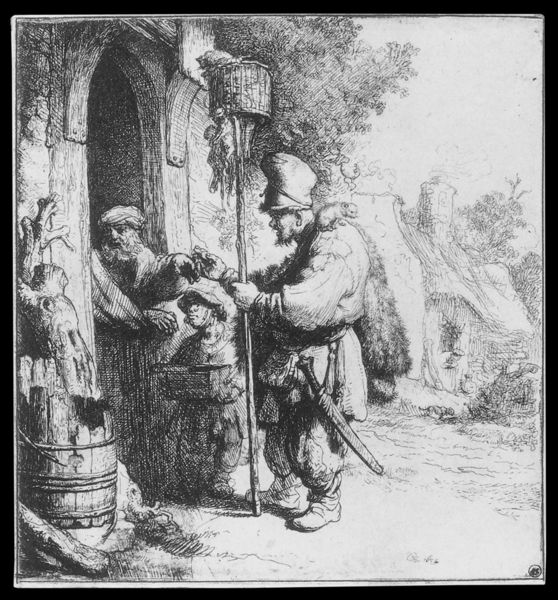
Titel: Der Rattengiftverkäufer
Künstler: Harmensz van Rijn Rembrandt
Institution: Köln, Wallraf-Richartz-Museum
Schlagwörter: baum, weiß, bäume, grau, holz, hut, schwarz, tür, zeichnung, tier, tiere, weg, rembrandt, häuser, hütte, kind, korb, junge, tusche, hängen, alter, schwert, säbel, kiste, fass, tinte, nest, bettler, kupferstich